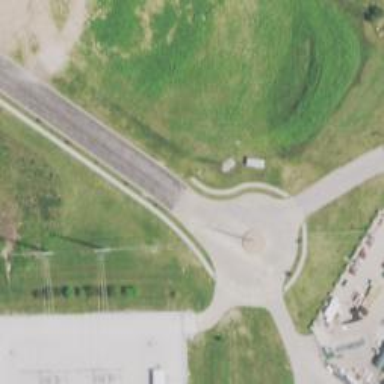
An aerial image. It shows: Turning loop on the road.